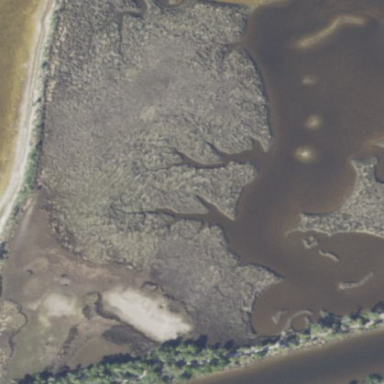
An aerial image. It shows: Saltmarsh wetland area.